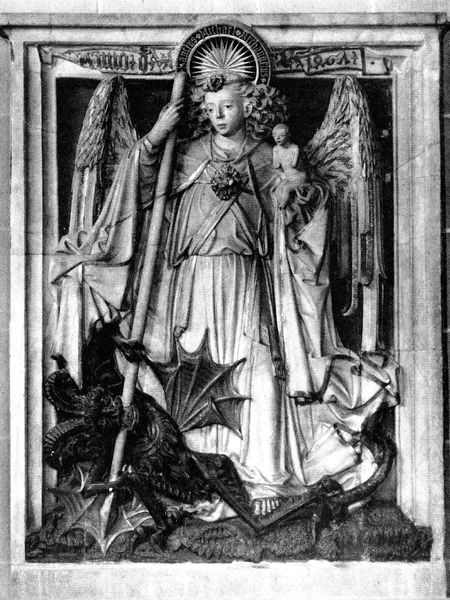
Titel: Erfurt, St. Severi, Relief mit Darstellung der Seelenrettung durch den Erzengel Michael
Schlagwörter: flügel, weiß, schwarz, gras, falten, rahmen, stein, boden, figur, gewand, kind, brosche, locken, engel, skulptur, statue, relief, stab, lanze, weiblich, inschrift, wei, nische, eckig, druck, lockig, jüngling, heiligenschein, androgyn, nimbus, jesus, teufel, speer, hörner, maria, mutter gottes, erzengel, satan, luzifer, drachen, beissen, drache, schutz, drachentöter, georg, michael, monster, feminin, heilgenschein, st. michael, demon, st. georg, ocken